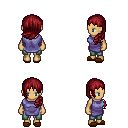
a pixel art fantasy rpg character, female body template, human, tanned skin, chain tabard jacket, teal pants, brunette left-swept hairstyle, brown slippers, four views (front, back, left, right), 2x2 character sprite sheet, small pixel art, hard edges, no anti-aliasing